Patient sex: M
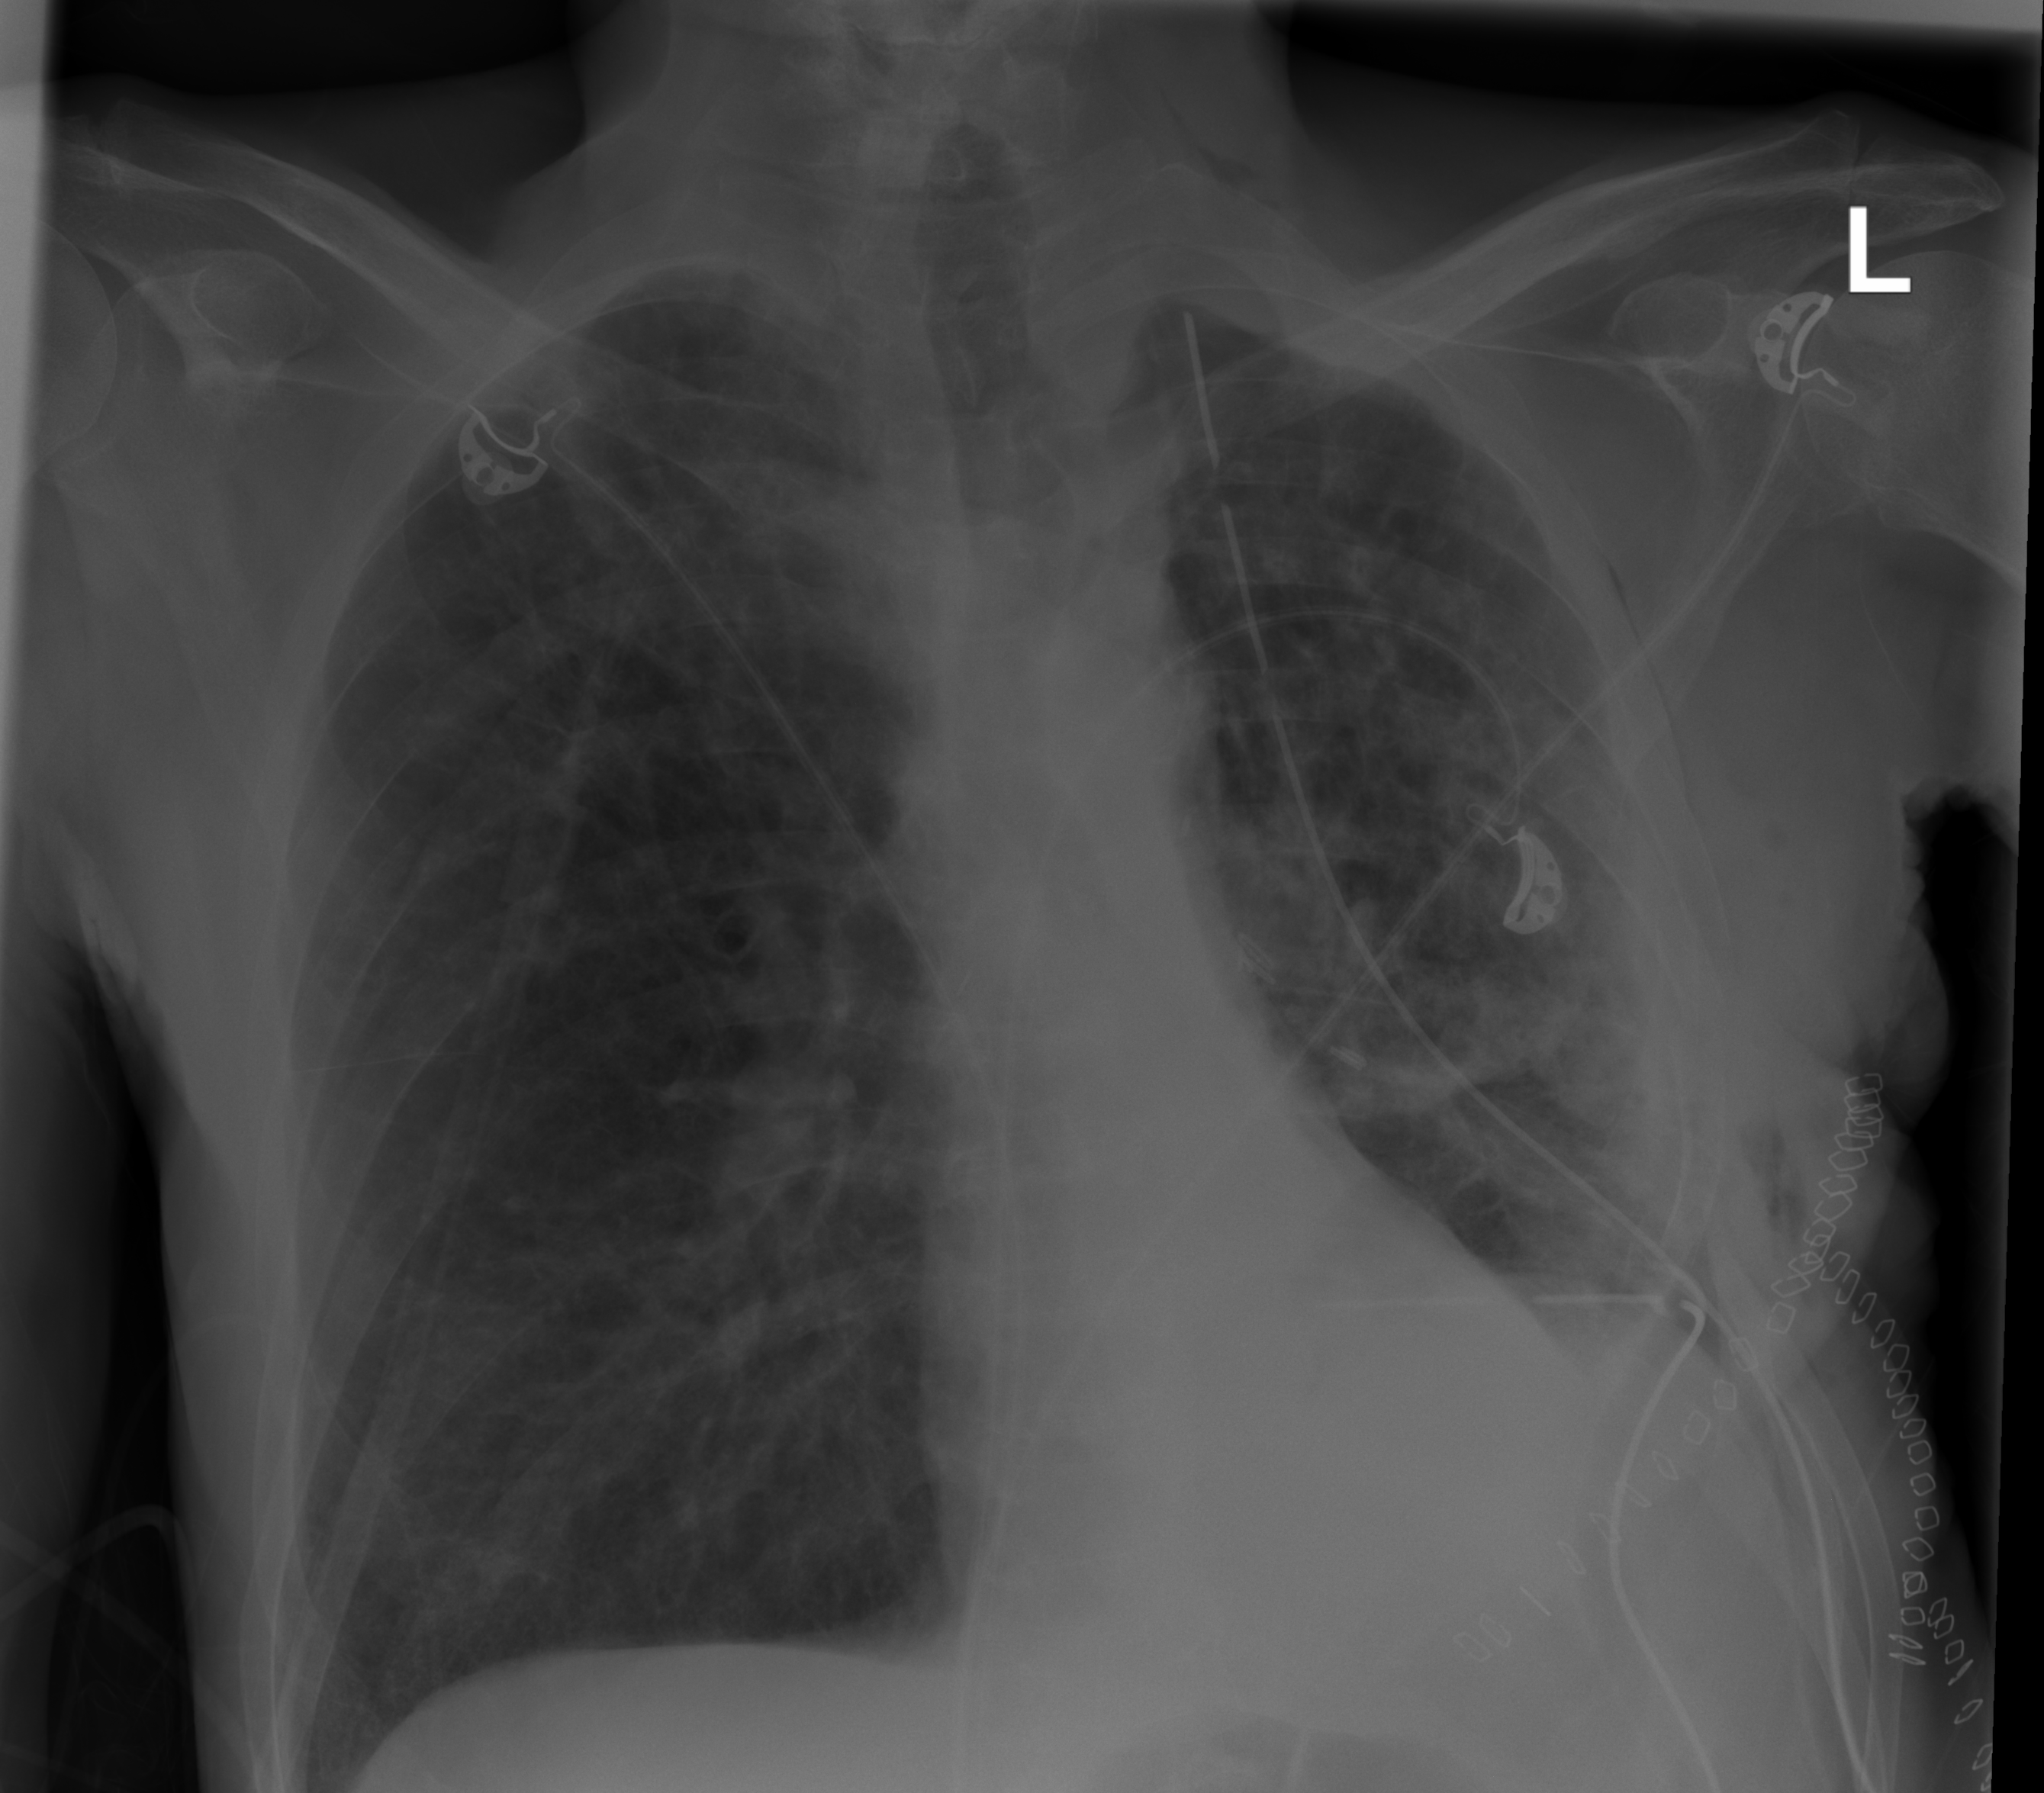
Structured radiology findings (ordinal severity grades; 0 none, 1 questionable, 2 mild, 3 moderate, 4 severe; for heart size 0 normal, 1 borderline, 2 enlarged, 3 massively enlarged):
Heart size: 0
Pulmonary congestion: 0
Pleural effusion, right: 0
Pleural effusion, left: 2
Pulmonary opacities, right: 0
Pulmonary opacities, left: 0
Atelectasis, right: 0
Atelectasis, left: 2